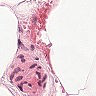
Metastatic tissue present: no